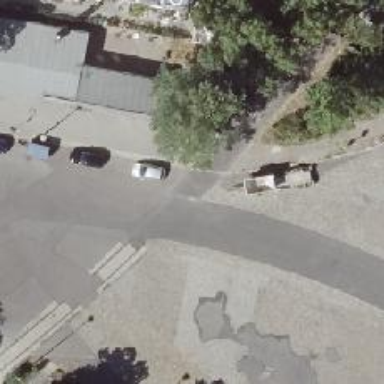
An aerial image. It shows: Asphalt footway running alongside abandoned historic industrial railway.